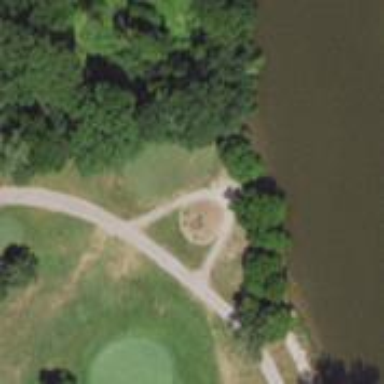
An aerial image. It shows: Path for both roads and golfers.